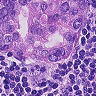
Metastatic tissue present: yes